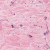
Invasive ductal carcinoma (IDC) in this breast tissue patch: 0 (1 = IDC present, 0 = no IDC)